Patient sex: M
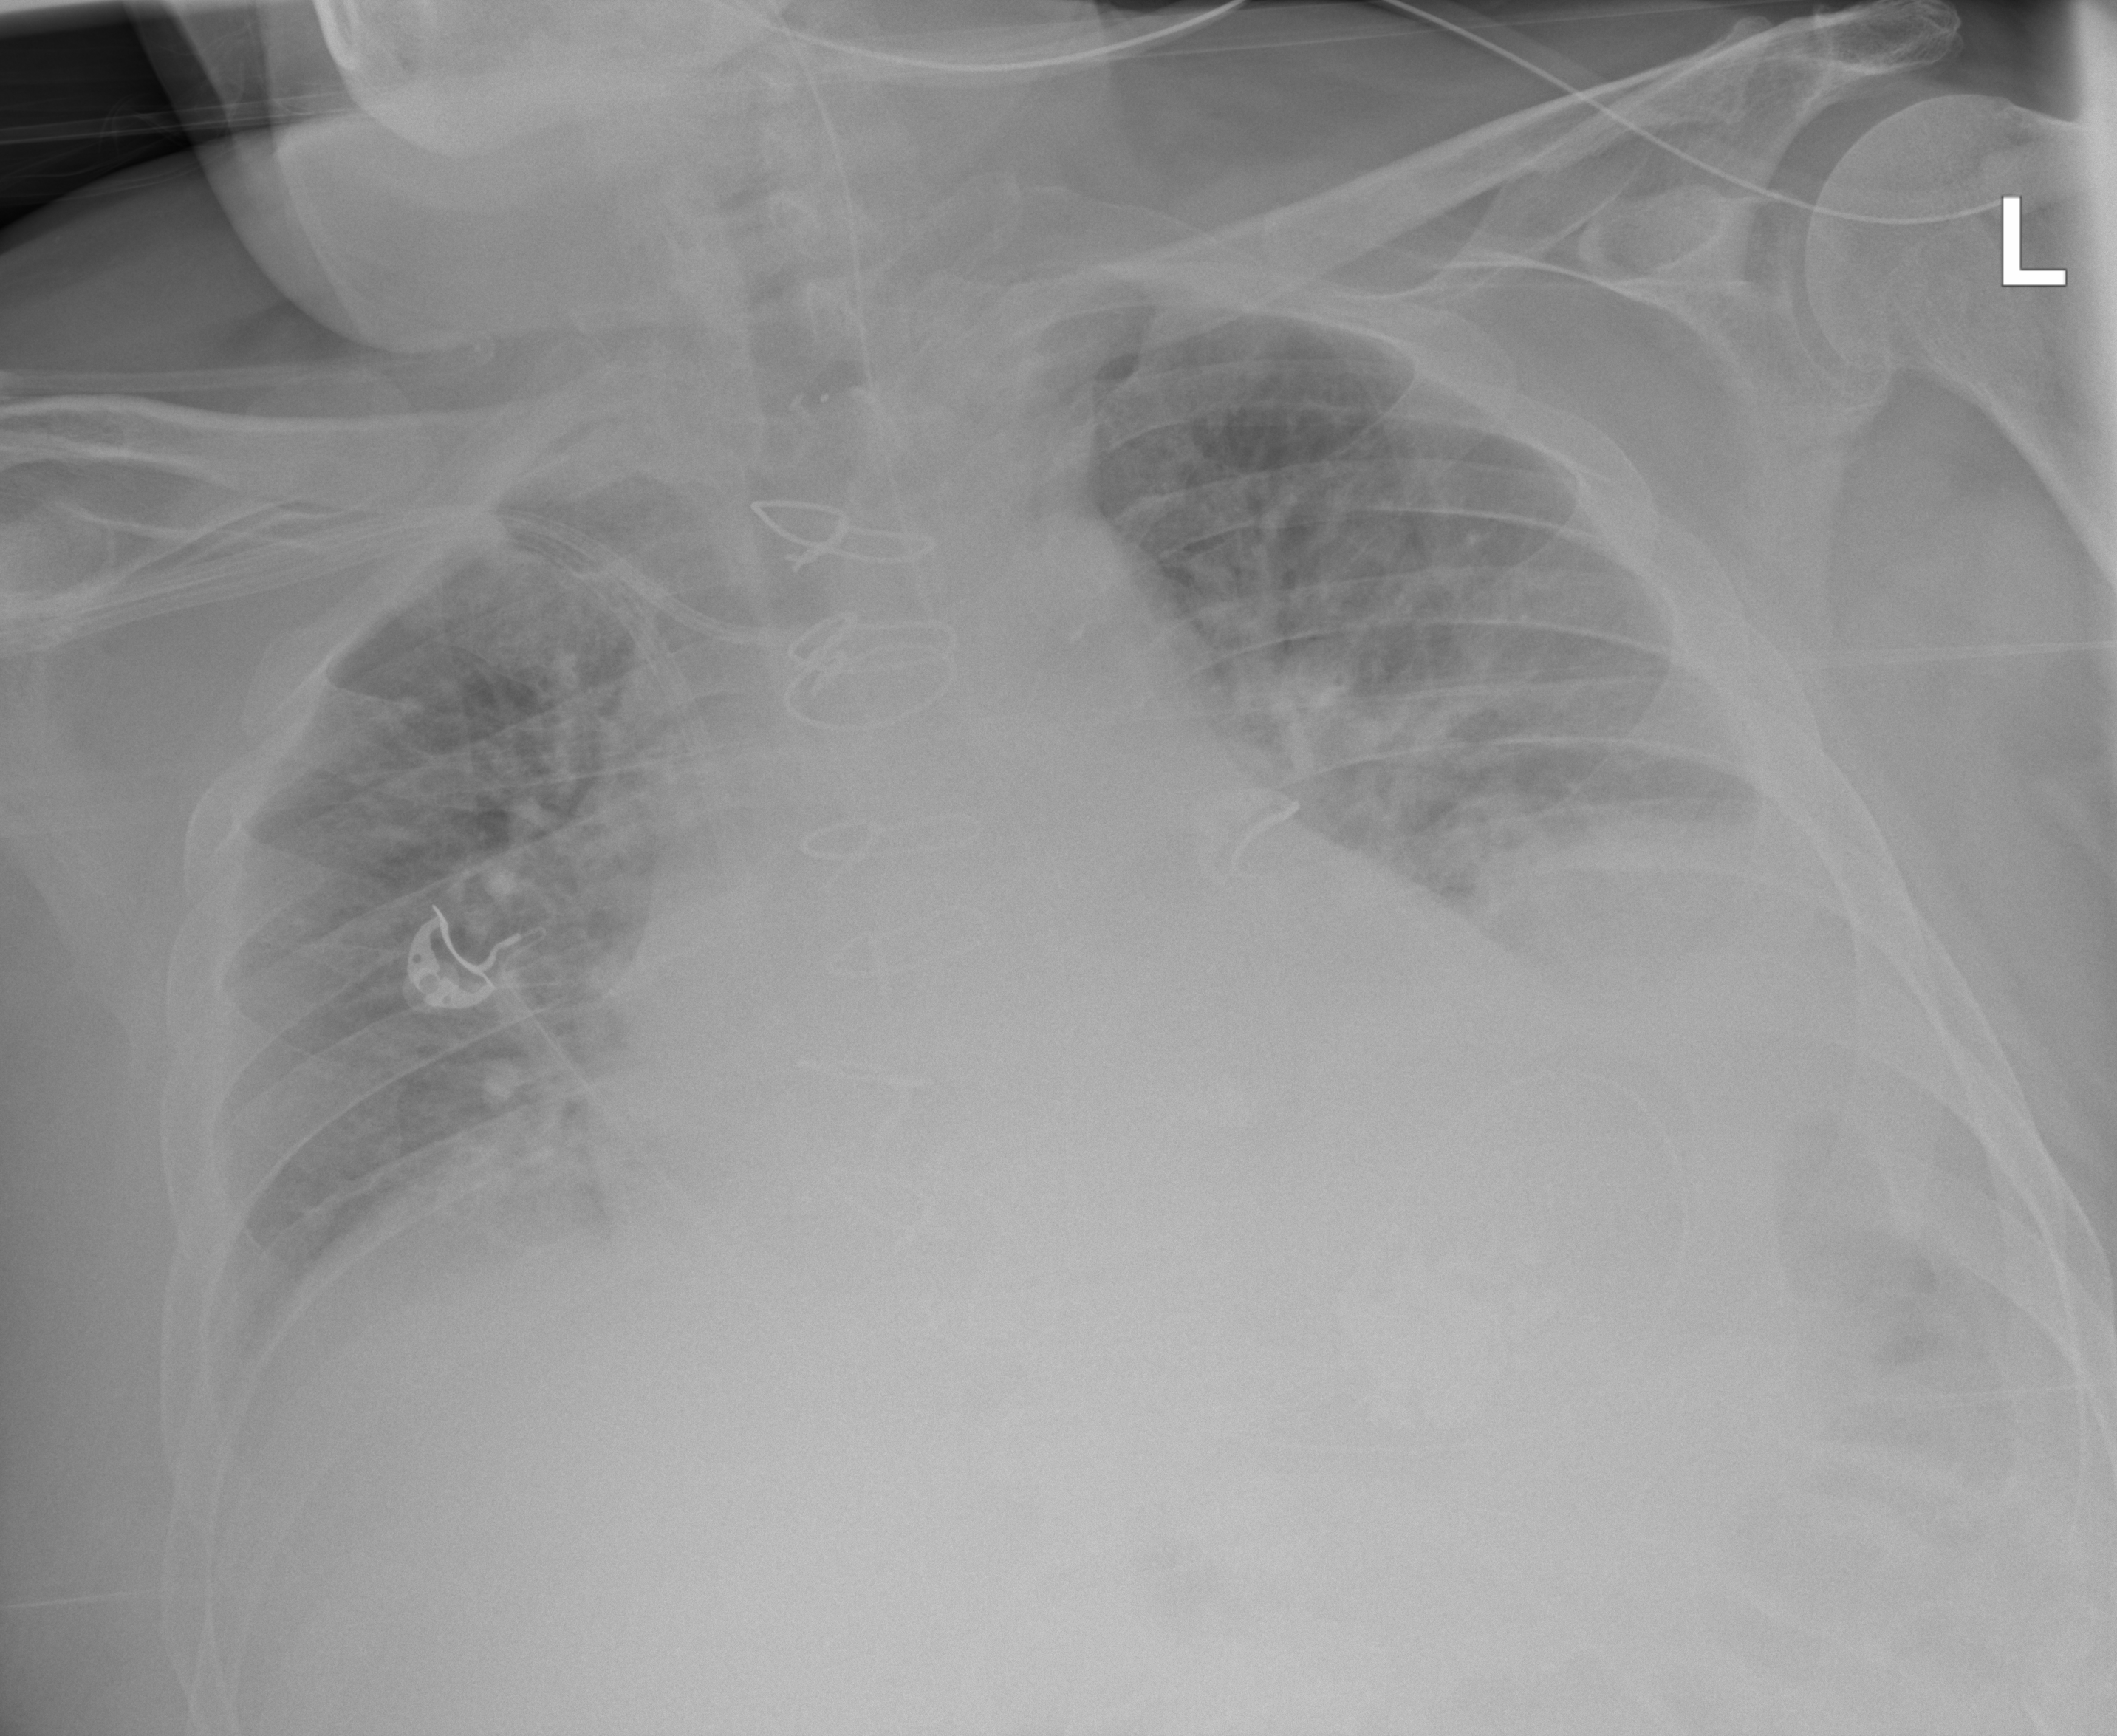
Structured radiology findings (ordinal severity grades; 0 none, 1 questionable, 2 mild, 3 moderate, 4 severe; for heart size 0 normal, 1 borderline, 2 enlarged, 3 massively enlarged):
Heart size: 2
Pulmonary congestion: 2
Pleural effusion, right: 2
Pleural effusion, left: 2
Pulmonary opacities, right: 0
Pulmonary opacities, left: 0
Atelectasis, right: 2
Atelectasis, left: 2